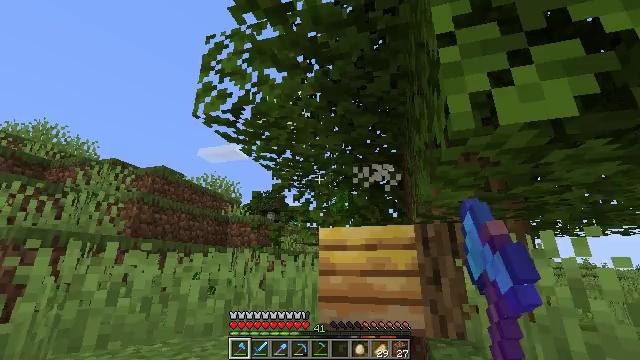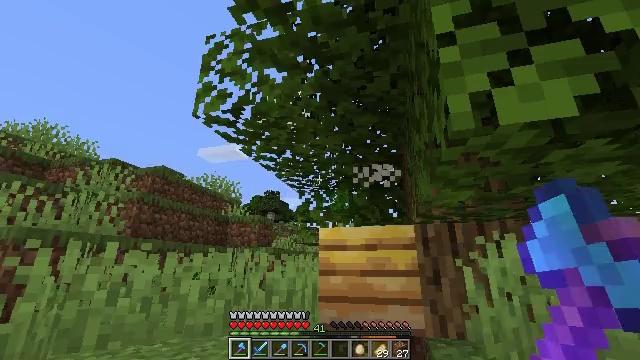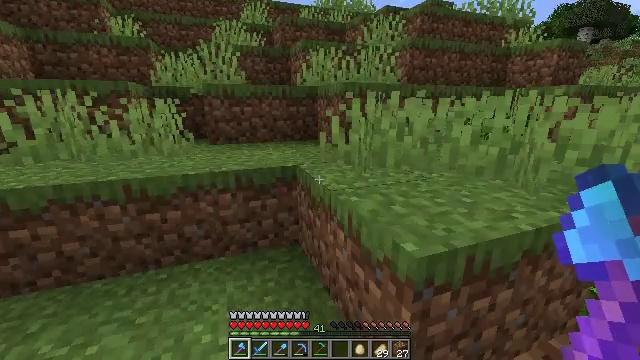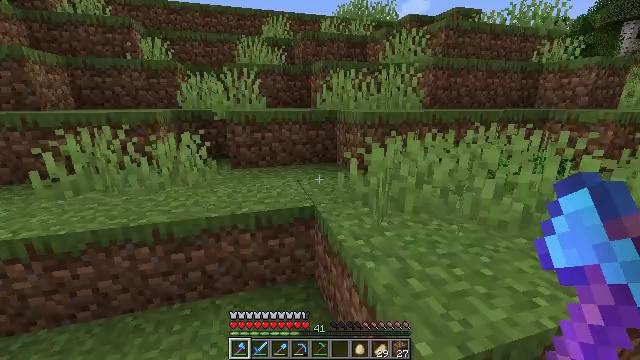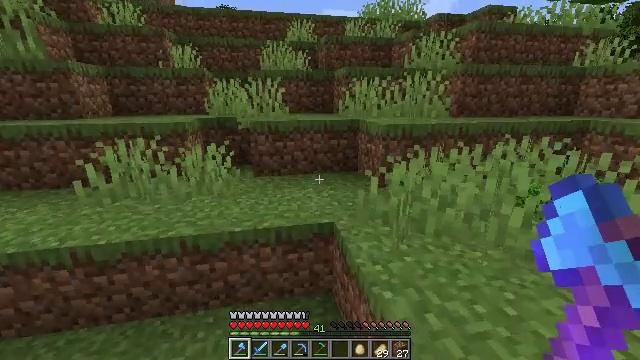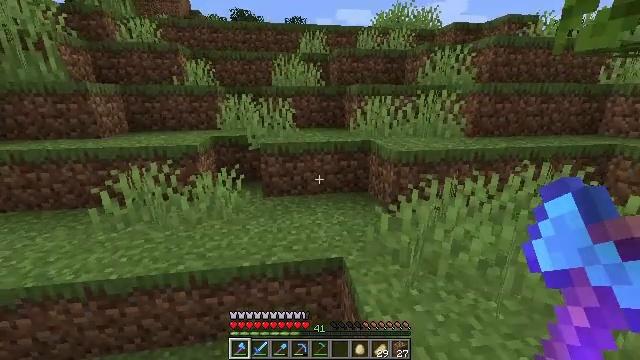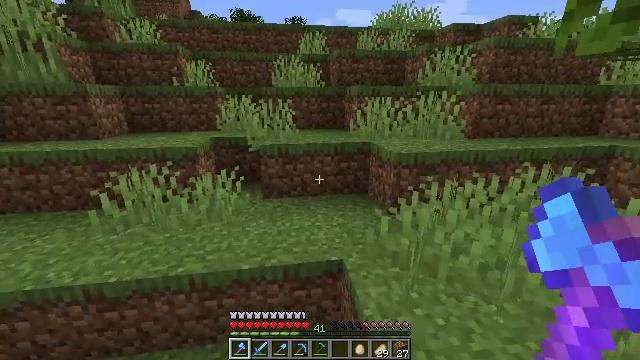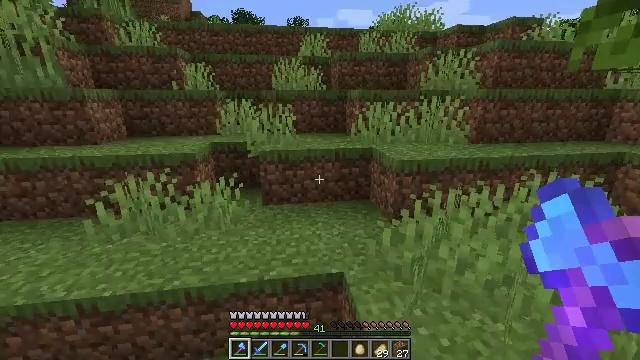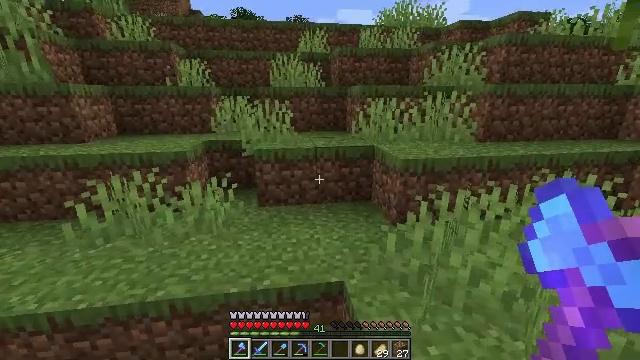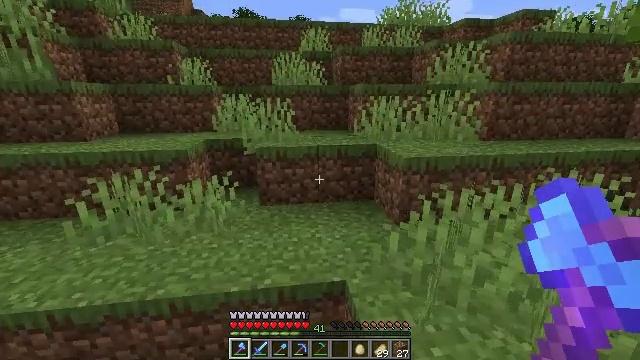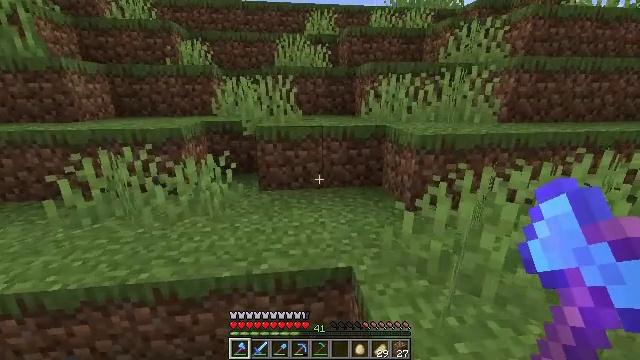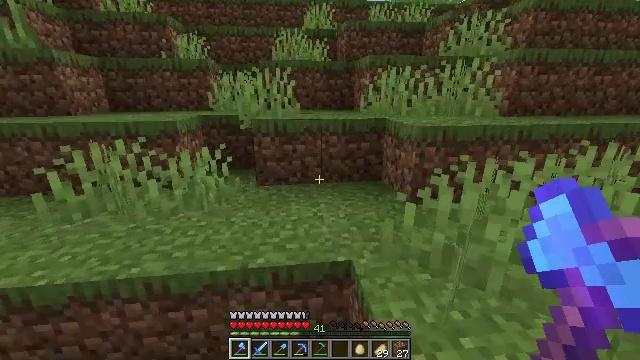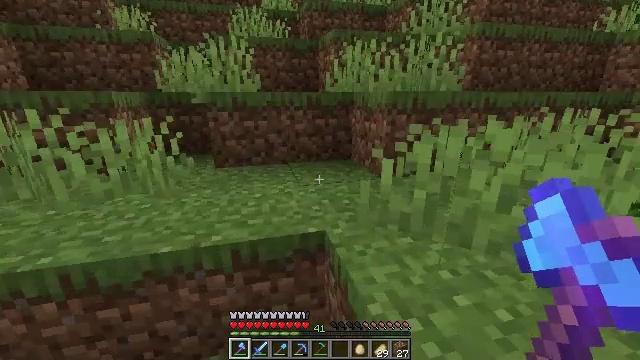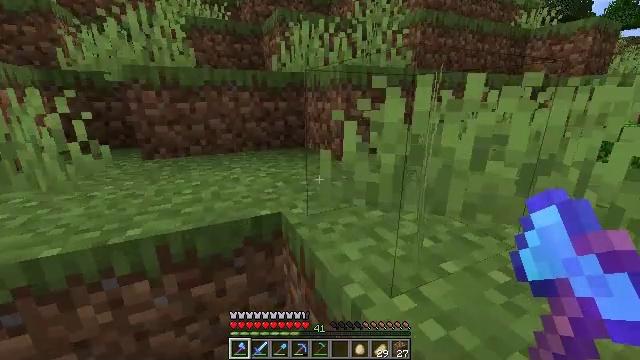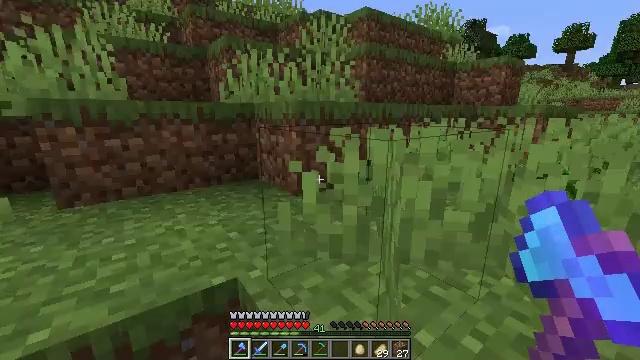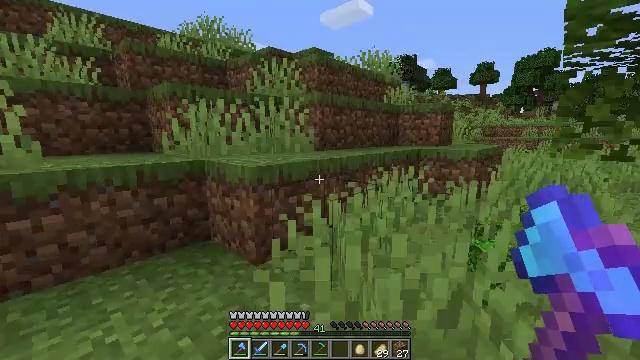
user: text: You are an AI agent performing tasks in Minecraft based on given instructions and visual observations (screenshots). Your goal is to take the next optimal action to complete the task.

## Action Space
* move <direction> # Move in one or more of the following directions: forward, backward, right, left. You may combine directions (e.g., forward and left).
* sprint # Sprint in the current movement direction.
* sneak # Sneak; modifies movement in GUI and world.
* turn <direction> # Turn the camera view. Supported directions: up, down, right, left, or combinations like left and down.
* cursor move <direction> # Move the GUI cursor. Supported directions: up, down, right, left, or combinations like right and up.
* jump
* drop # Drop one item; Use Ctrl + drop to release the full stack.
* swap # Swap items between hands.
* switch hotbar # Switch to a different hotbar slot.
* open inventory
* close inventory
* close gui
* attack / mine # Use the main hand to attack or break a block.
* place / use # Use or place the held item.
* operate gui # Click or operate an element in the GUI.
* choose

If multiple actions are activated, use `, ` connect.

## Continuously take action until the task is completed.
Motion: motion action
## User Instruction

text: Collect the bee nest for honey.
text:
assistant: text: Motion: no_op
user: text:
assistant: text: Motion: move forward, turn left and down, jump
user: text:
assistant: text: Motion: move forward, turn left
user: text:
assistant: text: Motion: move forward, turn left
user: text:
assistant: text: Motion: move forward, turn left
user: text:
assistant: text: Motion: move forward
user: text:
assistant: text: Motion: move forward
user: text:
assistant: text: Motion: move forward
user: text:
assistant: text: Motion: move forward
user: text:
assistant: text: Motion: move forward, turn left
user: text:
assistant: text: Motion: move forward, jump
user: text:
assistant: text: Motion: move forward, turn right, jump
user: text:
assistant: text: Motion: move forward, turn right and up, jump
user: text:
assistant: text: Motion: move forward, turn right and up, jump
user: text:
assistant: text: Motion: move forward, turn right and up, jump
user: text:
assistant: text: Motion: move forward, turn right and up, jump
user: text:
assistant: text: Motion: move forward, turn right, jump
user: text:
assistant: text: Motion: move forward, turn right, jump
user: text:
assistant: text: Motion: move forward, turn right, jump
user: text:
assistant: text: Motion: move forward, turn right, jump
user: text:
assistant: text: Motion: move forward, sprint, turn right, jump
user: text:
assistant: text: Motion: move forward, sprint, jump
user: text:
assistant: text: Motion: move forward, sprint, jump
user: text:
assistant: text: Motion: move forward, sprint, turn left, jump
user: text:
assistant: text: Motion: move forward, turn left and down, jump
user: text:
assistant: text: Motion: move forward, turn left and down, jump
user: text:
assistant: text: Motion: move forward, turn left, jump
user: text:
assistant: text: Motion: move forward, jump
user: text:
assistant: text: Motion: move forward, jump
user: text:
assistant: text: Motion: move forward, sprint, jump